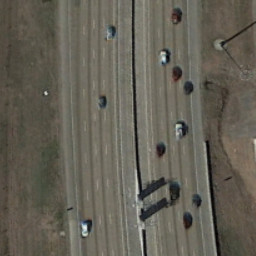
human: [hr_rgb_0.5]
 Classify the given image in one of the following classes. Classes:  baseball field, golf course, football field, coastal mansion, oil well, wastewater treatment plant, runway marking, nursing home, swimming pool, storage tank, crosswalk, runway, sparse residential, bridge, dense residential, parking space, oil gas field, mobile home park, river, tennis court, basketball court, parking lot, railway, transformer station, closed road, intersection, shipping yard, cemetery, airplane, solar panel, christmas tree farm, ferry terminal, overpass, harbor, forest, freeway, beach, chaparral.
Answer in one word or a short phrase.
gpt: freeway